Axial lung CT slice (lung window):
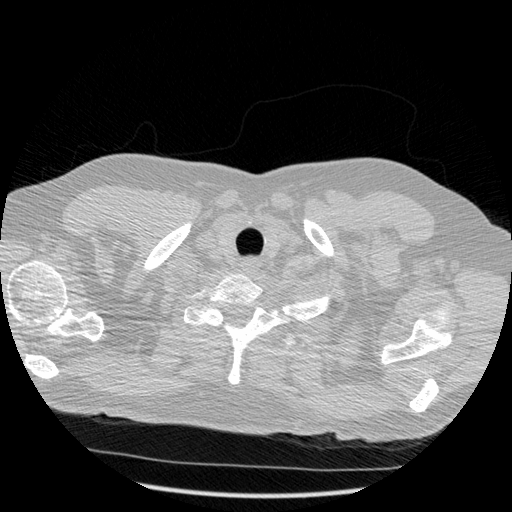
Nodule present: no